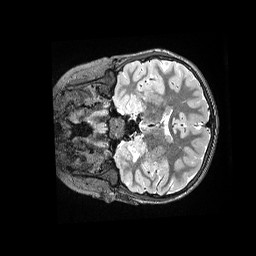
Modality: T2w
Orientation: coronal
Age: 9
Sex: male
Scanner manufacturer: siemens
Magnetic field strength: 3 T
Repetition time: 3.2 s
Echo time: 0.564 s